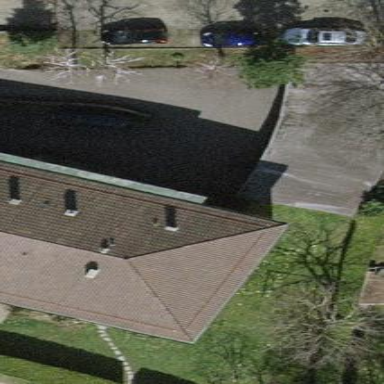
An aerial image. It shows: Garage.